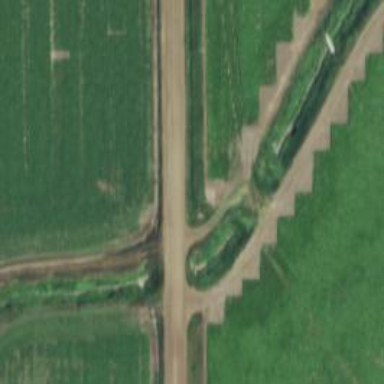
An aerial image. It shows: Unclassified road.